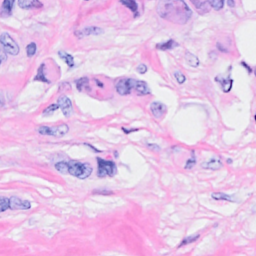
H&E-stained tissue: Breast